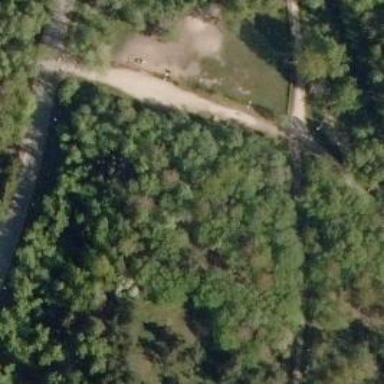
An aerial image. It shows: Hole on disc golf course.